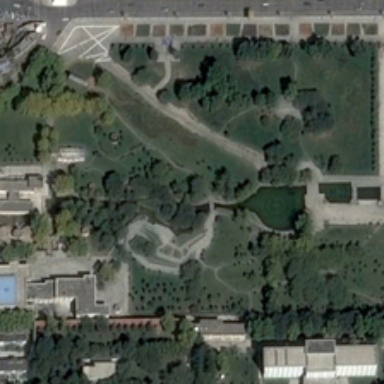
There are many trees around a white building .